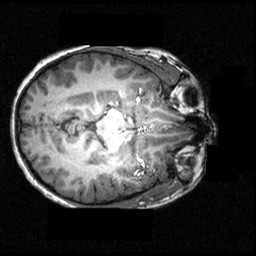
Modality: T1w
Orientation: axial
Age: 20
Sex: female
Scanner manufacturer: siemens
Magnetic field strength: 3.951 T
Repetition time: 1.5 s
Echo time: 0.00335 s